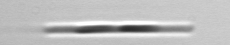
Label: Leptocylindrus